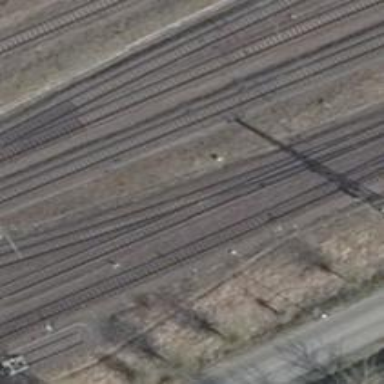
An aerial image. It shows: Railway track with contact line for electrification.